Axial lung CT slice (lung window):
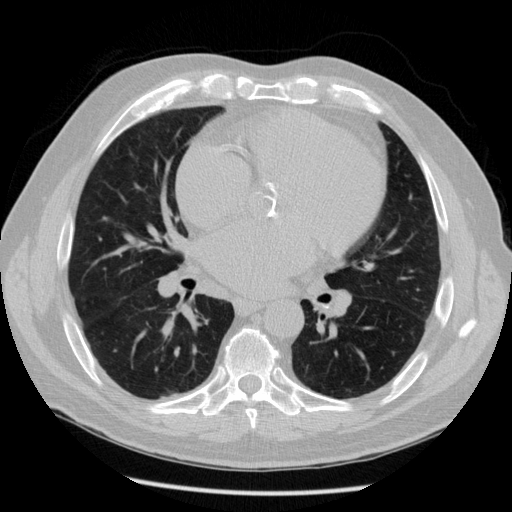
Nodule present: no